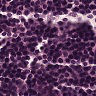
Metastatic tissue present: no